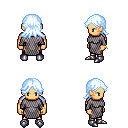
a pixel art fantasy rpg character, male body template, human, tanned skin, chain mail, gold greaves, white cyan loose hair, bracelets, metal boots, four views (front, back, left, right), 2x2 character sprite sheet, small pixel art, hard edges, no anti-aliasing